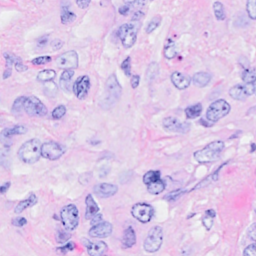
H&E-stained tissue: Breast